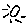
Label: sun